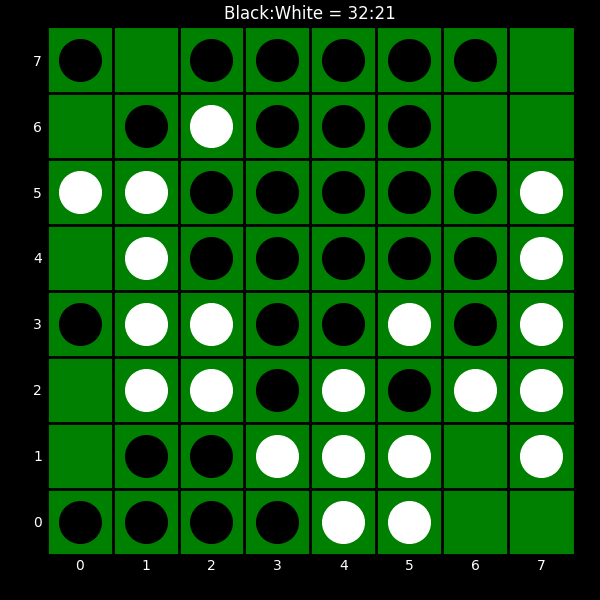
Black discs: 32
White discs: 21